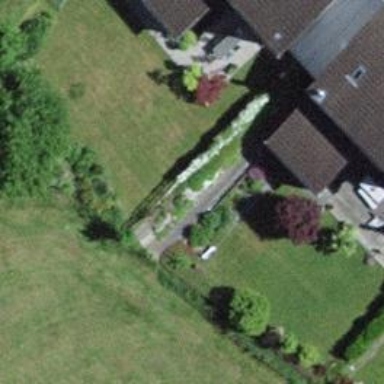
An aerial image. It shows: Hedge barrier.